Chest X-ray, AP view. Patient: 60 years old, sex M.
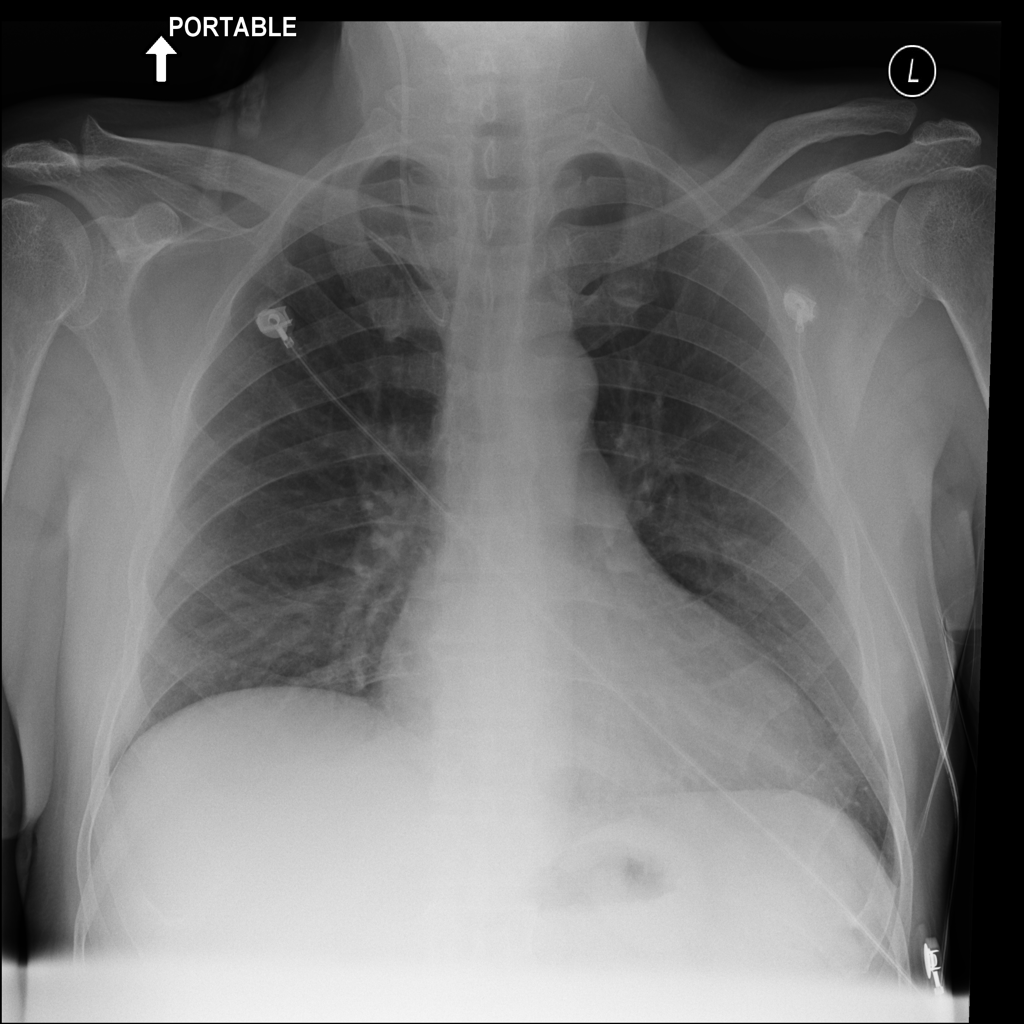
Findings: No Finding